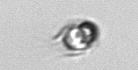
Label: Mesodinium